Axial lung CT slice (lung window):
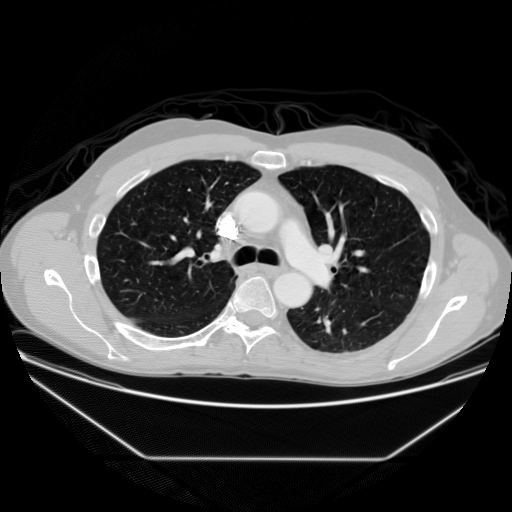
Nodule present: no